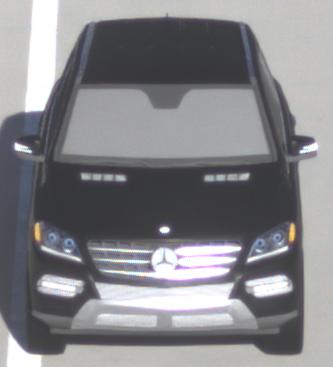
Make: Mercedes-Benz
Model: ML 350
Detailed model: M-Class (166)
Model produced from: 2011/11
Model produced until: 2014/10
Doors: 5
Color: black
Road condition: dry road
Daytime: sunrise or sunset
Contrast: medium contrast